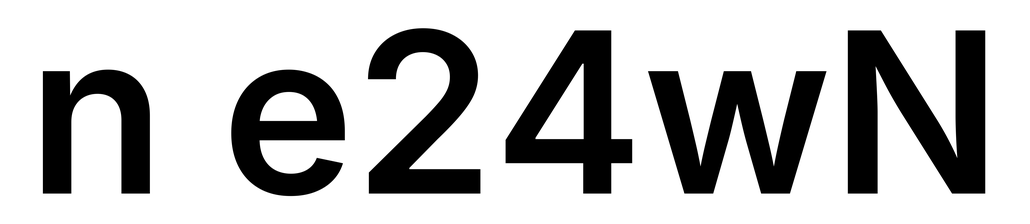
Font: Inter_SemiBold